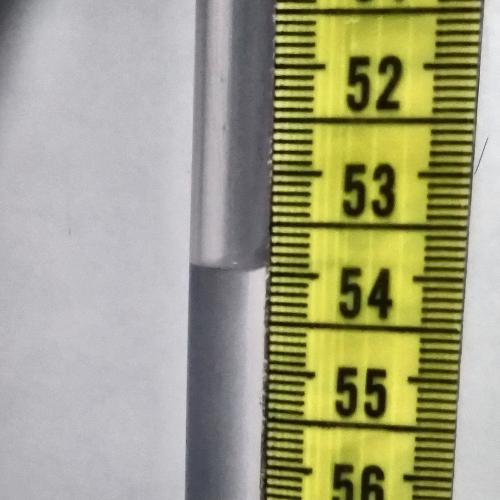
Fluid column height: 53.9 cm